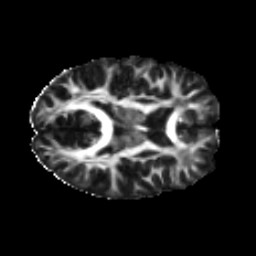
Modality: FA
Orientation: axial
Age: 23
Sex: female
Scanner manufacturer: ge
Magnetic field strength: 3 T
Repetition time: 7.8 s
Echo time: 0.0606 s